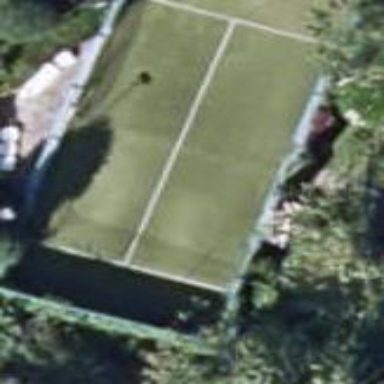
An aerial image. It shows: Tennis court on pitch designated for leisure land.